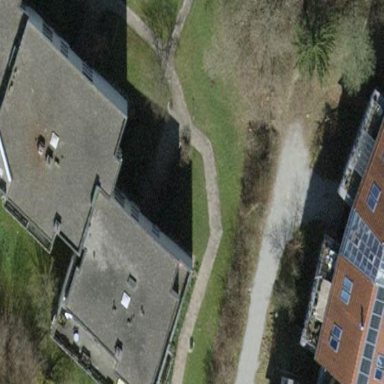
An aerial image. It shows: Modern apartment building with flat roof design.